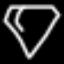
Label: diamond